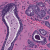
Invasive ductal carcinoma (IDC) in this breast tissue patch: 0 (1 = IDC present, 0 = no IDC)